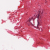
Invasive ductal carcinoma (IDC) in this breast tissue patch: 0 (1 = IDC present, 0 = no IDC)